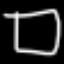
Label: square